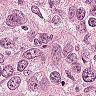
Metastatic tissue present: yes